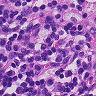
Metastatic tissue present: no